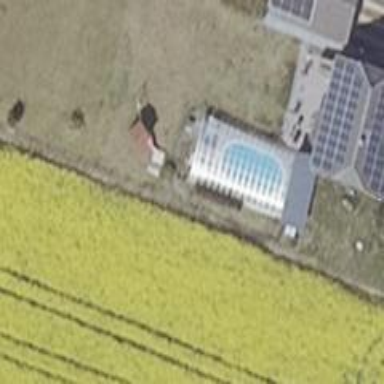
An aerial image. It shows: Swimming pool located in leisure land.